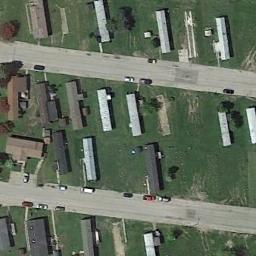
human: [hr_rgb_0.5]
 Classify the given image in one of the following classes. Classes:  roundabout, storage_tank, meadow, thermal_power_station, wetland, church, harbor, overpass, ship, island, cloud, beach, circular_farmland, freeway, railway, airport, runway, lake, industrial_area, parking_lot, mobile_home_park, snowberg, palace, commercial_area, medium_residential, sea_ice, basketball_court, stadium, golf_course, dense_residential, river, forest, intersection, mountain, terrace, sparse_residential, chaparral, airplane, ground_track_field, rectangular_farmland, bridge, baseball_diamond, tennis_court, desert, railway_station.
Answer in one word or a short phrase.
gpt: mobile_home_park